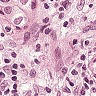
Metastatic tissue present: yes